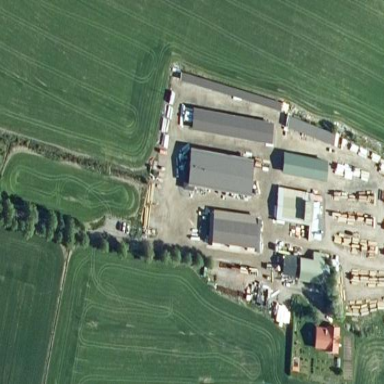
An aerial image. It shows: Farmyard area.